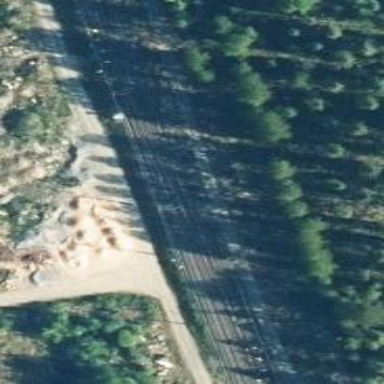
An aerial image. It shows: Railway track with continuous electrified contact lines.